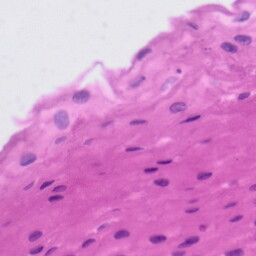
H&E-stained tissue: Tonsil